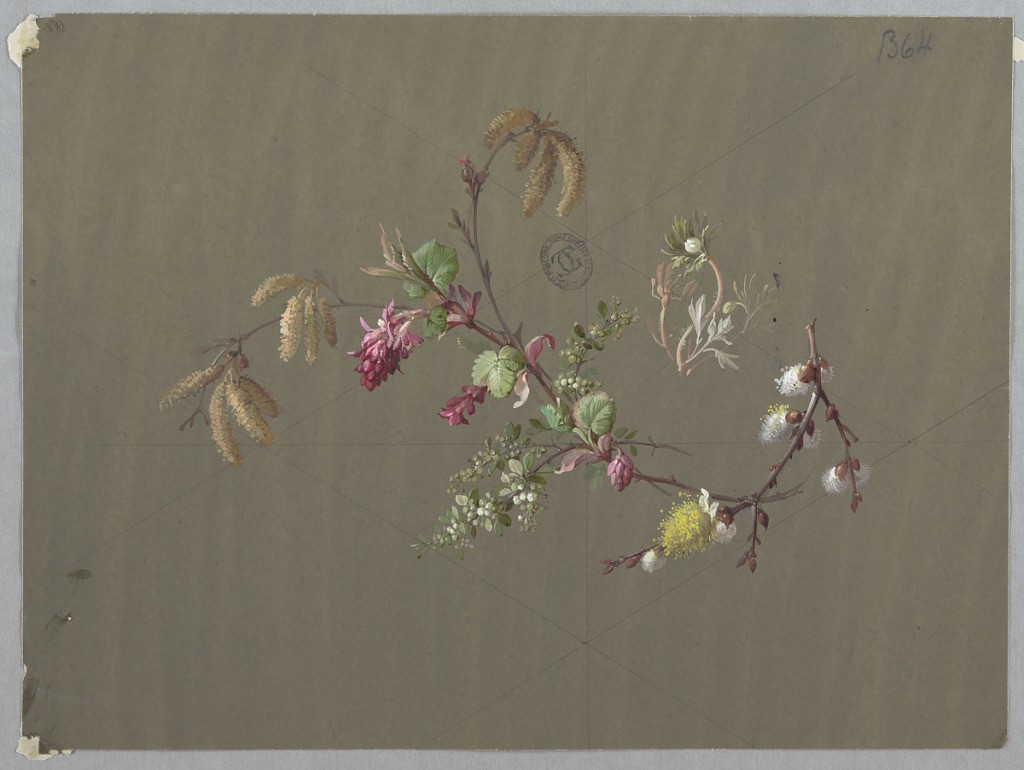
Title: Designs for Wallpaper and Textiles: Flowers
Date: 19th century
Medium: Brush and gouache, graphite on brown paper
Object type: Drawing
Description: Horizontally-oriented diamond shape filled in with flowers and foliage. Five plants form a backwords S-shape laid horizontally. From left: first brown stem with four yellow tufts dangling from three ends. Two with tops to the left, one facing right. Second: brown stem with green foliage and maroon blooms facing downward. Third: two branches once facing up and one down with green foliage and clusters of green berries. Fourth: brown branch with white and yellow tufts facing downward. Fifth: placed above the rest of the composition with three light brown stems and green foliage. Guidelines in graphite are visible with the diamond bisected horizontally and vertically. On green-brown ground.